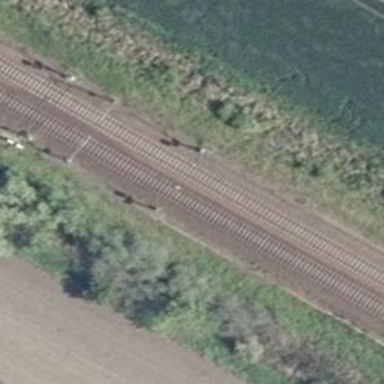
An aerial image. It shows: Railway signal.